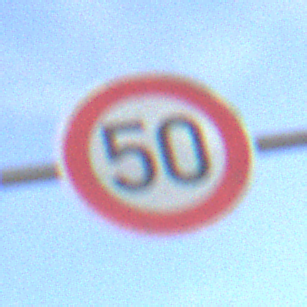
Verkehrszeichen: Geschwindigkeit50
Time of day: SunriseSunset
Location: Outdoor (Nature)
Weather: PartlyCloudy
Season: NotSpecified
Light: Natural